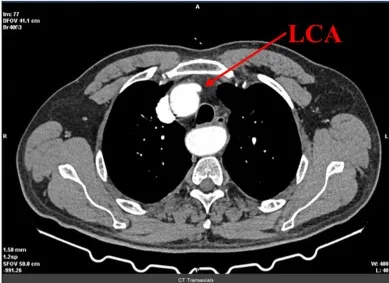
Preoperative 3D-CT reconstruction. Shows the opening of the left common carotid artery.
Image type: radiology (ct)